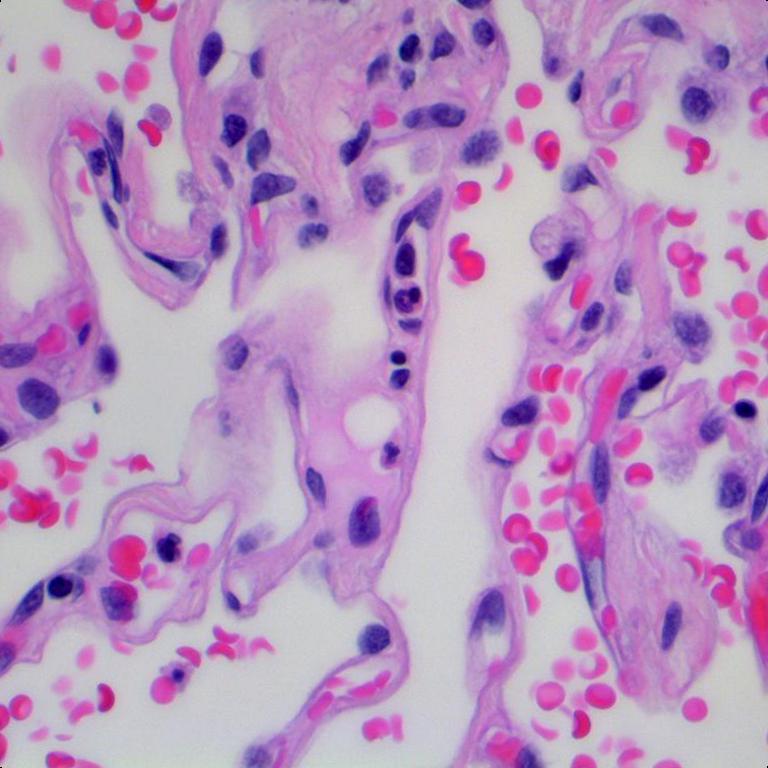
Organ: lung
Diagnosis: benign